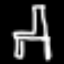
Label: chair